Question: I would like to have a button in a div with a certain height and background color that enlarges when you hover over. But I don't want the hight of the div to change. see pic below. is there any way to do this with just css?
thanks
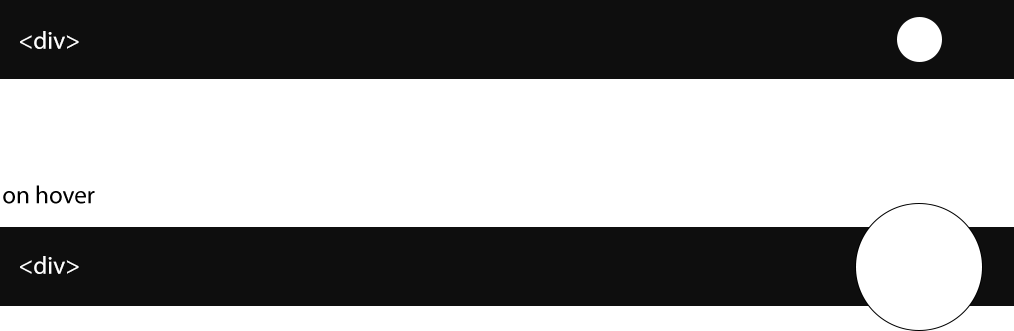
Answer: Just use
'''
transform: scale(factor);
'''
Add
'''
transition: property transition-timing transition-type;
'''
if you want a smooth transition over time.
'''
.outer {
background-color: black;
color: white;
position: relative;
padding: 20px;
}
.circle {
float: right;
width: 0;
height: 0;
padding: 15px;
border: 1px solid black;
border-radius: 50%;
background-color: white;
transition: transform 0.3s ease-in-out;
vertical-align: middle;
margin-right: 50px;
}
.outer:hover .circle {
transform: scale(3);
}
'''
'''
<div class="outer">
<div class="circle"></div><code>&lt;div&gt;</code>
</div>
'''